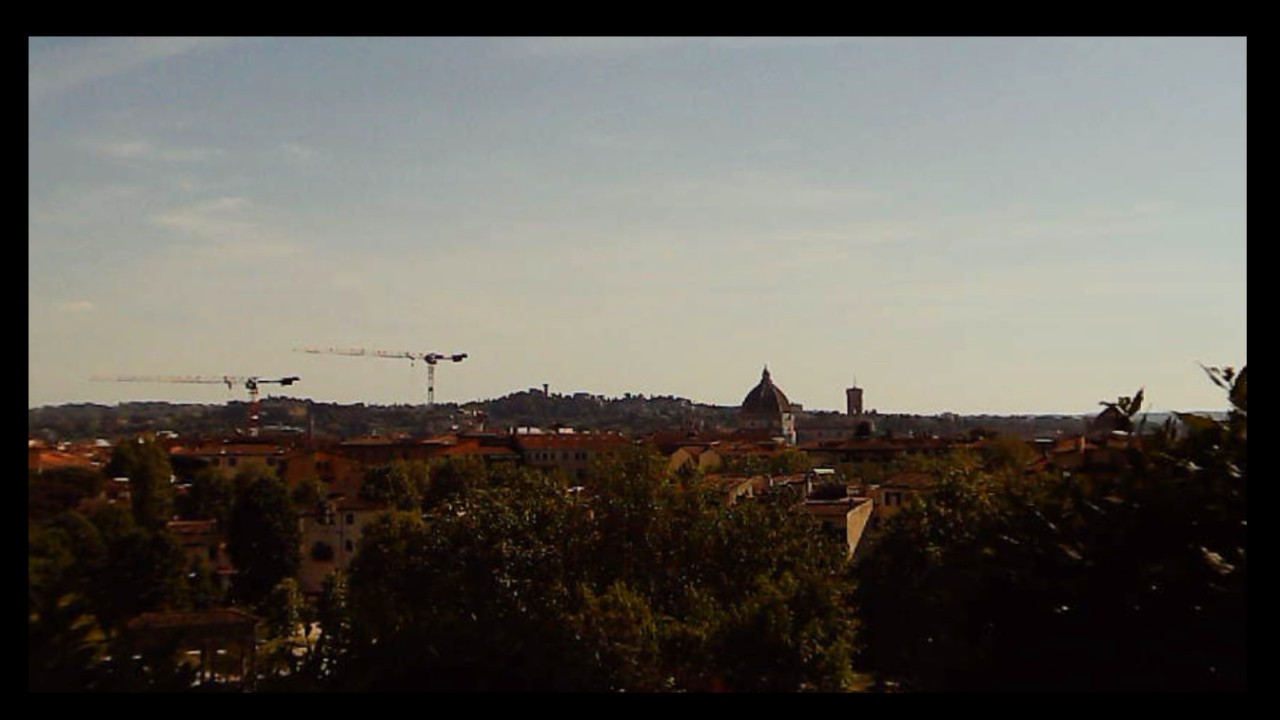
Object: DarwinFPV cineape20